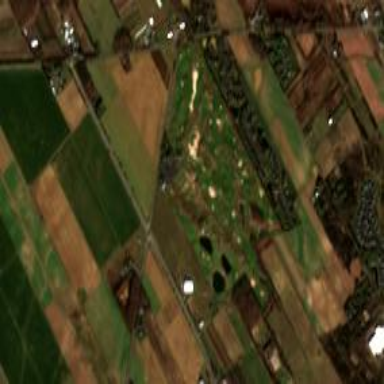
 place for golfing and leisure activities."